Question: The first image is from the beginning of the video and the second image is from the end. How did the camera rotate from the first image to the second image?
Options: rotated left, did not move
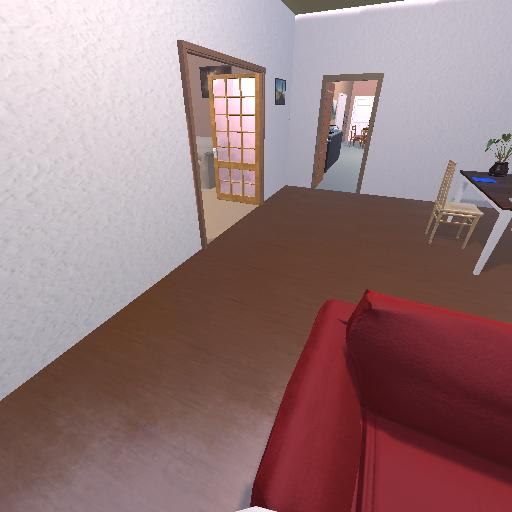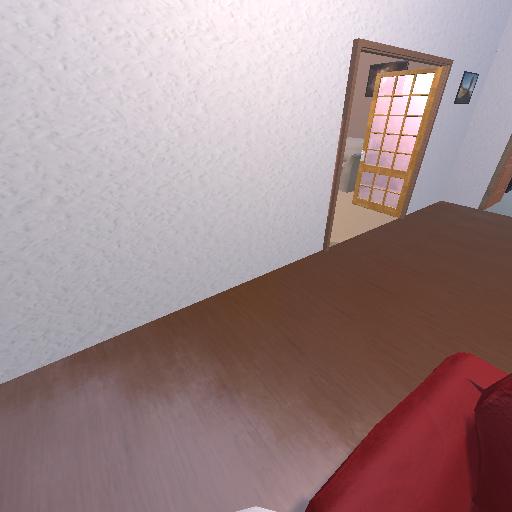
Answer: rotated left